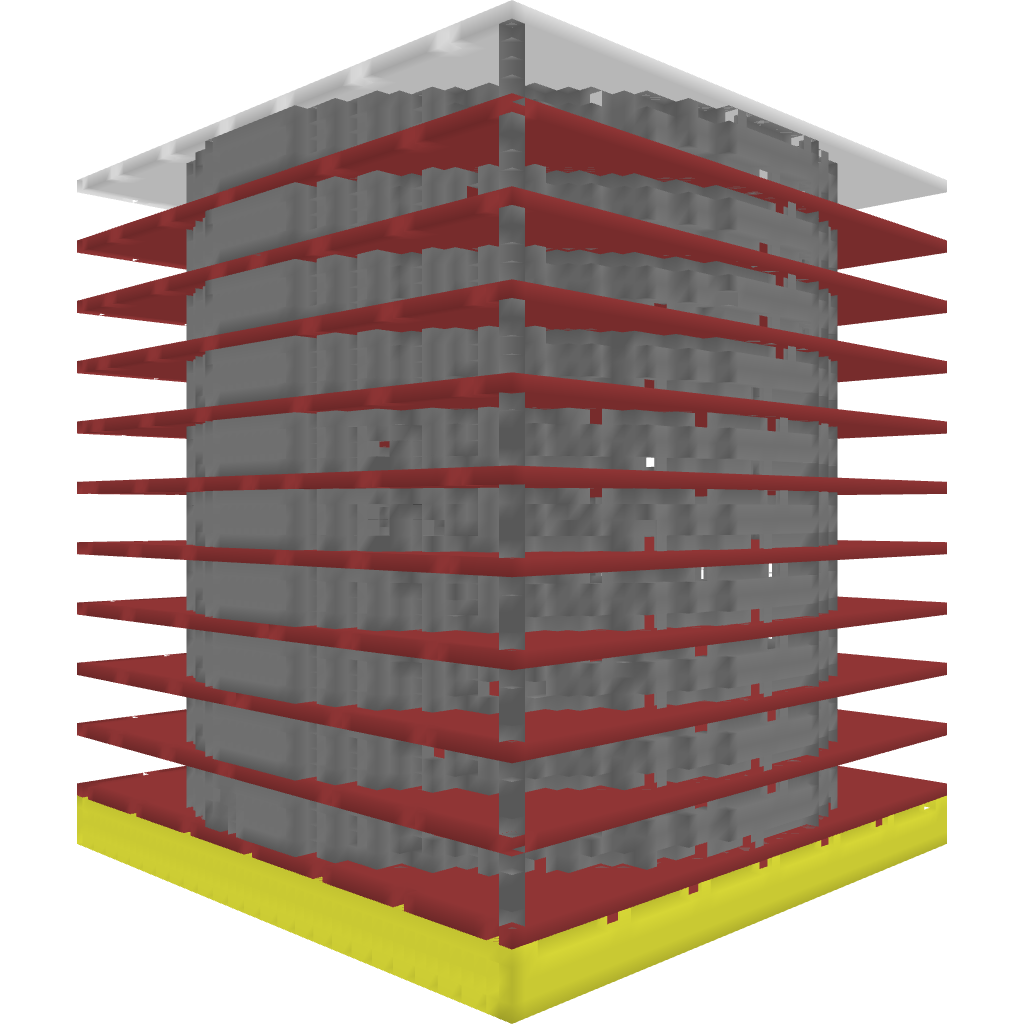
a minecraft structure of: Super Spleef arena good quality